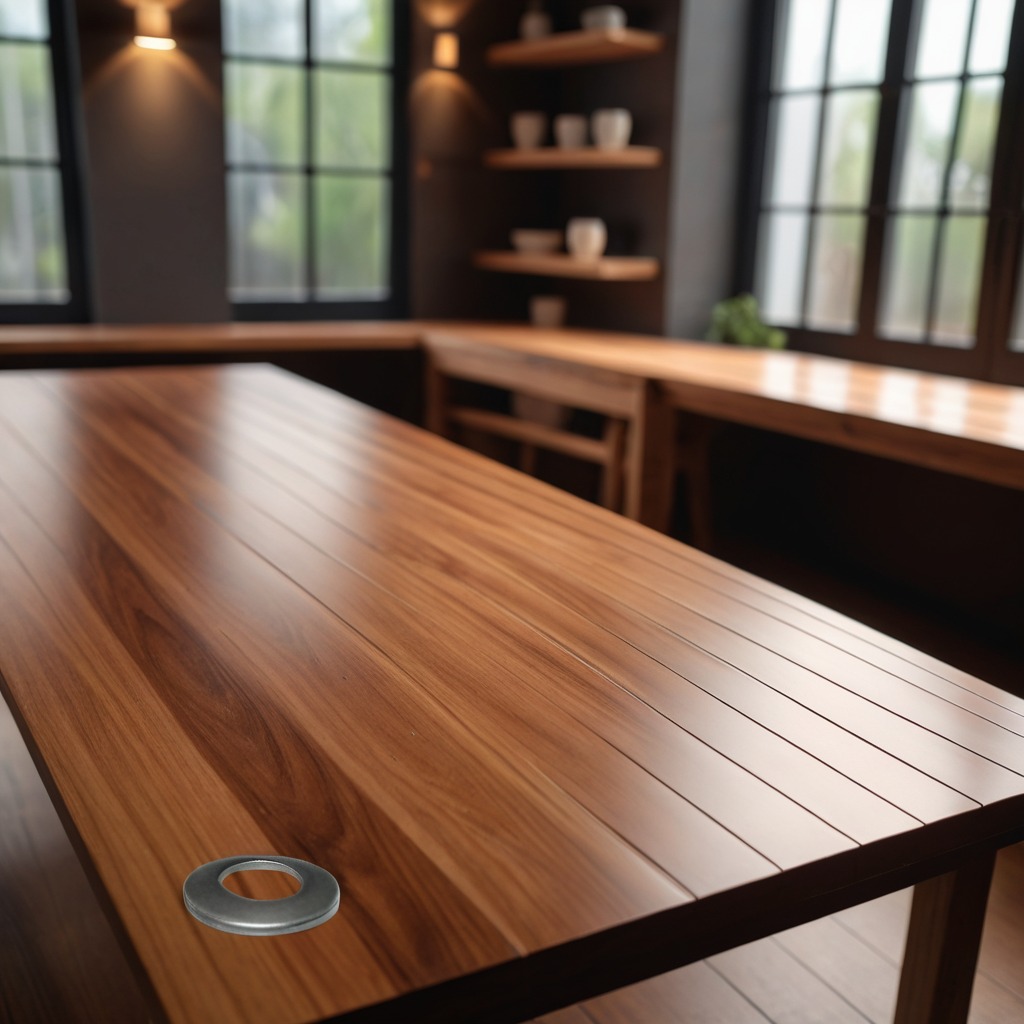
A flat metal washer is lying on a wooden table in a carpentry studio with rich wood textures side lighting.